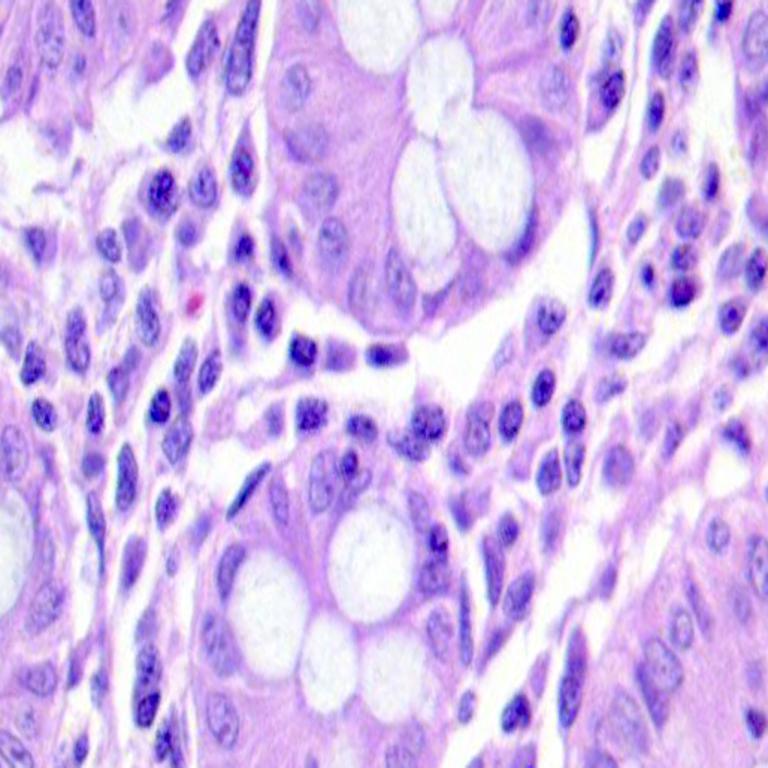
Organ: colon
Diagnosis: benign